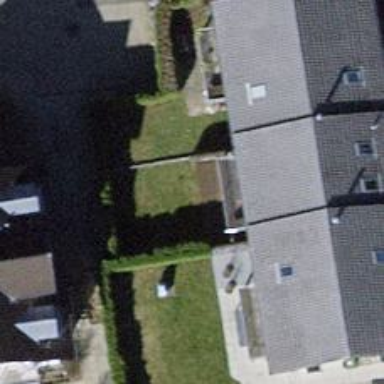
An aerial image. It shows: Terrace building.